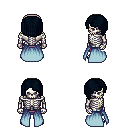
a pixel art fantasy rpg character, male body template, skeleton, overskirt, magenta pants, raven pageboy hairstyle, four views (front, back, left, right), 2x2 character sprite sheet, small pixel art, hard edges, no anti-aliasing